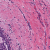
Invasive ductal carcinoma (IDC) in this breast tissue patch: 0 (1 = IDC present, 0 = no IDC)